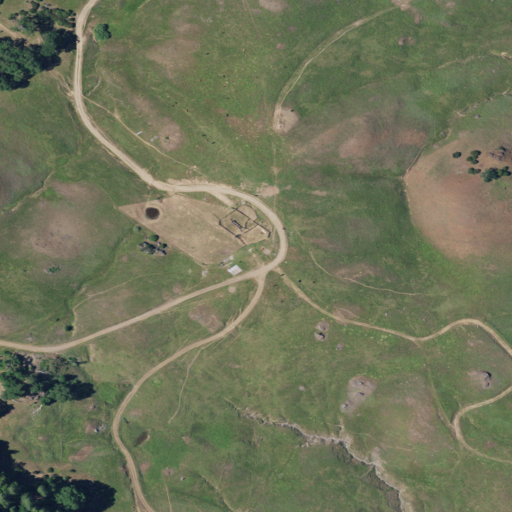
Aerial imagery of plain(s) in California named Davis Salt Ground containing grassland, open development, and shrub